Question: I am using Microsoft Visual C++ 2010 Express: In a C++ WinAPI application, how do I print to the debug window? What function do I use?

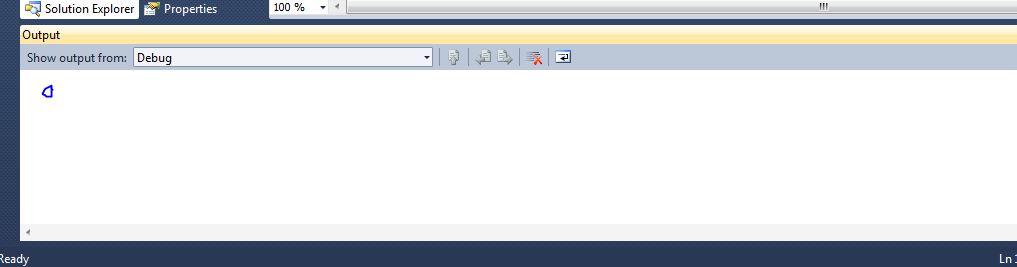
Answer: You're looking for the <URL>.
When running under the debugger (e.g., in Visual Studio), the arguments to this function are automatically redirected to the Output window.